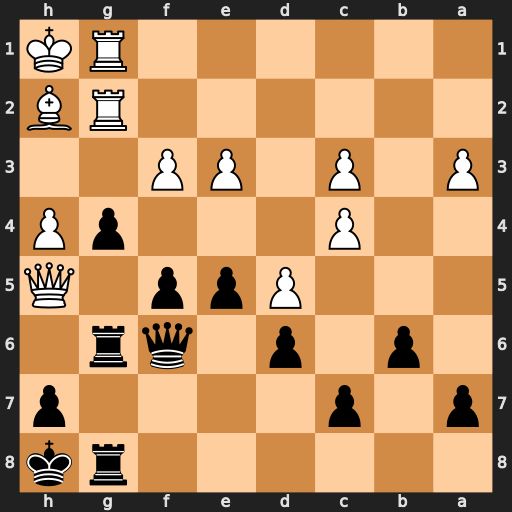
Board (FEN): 6rk/p1p4p/1p1p1qr1/3Ppp1Q/2P3pP/P1P1PP2/6RB/6RK
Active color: b
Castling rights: -
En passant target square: -
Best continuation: Rh6 Qxh6 Qxh6